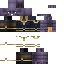
A male skeleton skin with dark skin, wearing brown helmet dressed in a purple armor chest and brown pants, featuring a closed mouth.